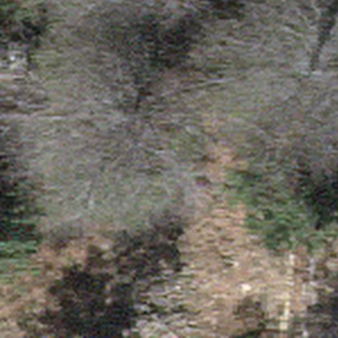
Label: other